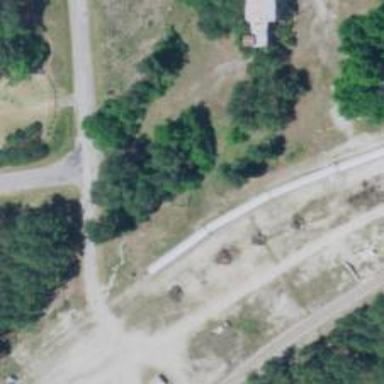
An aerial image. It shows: Preserved railway with siding.